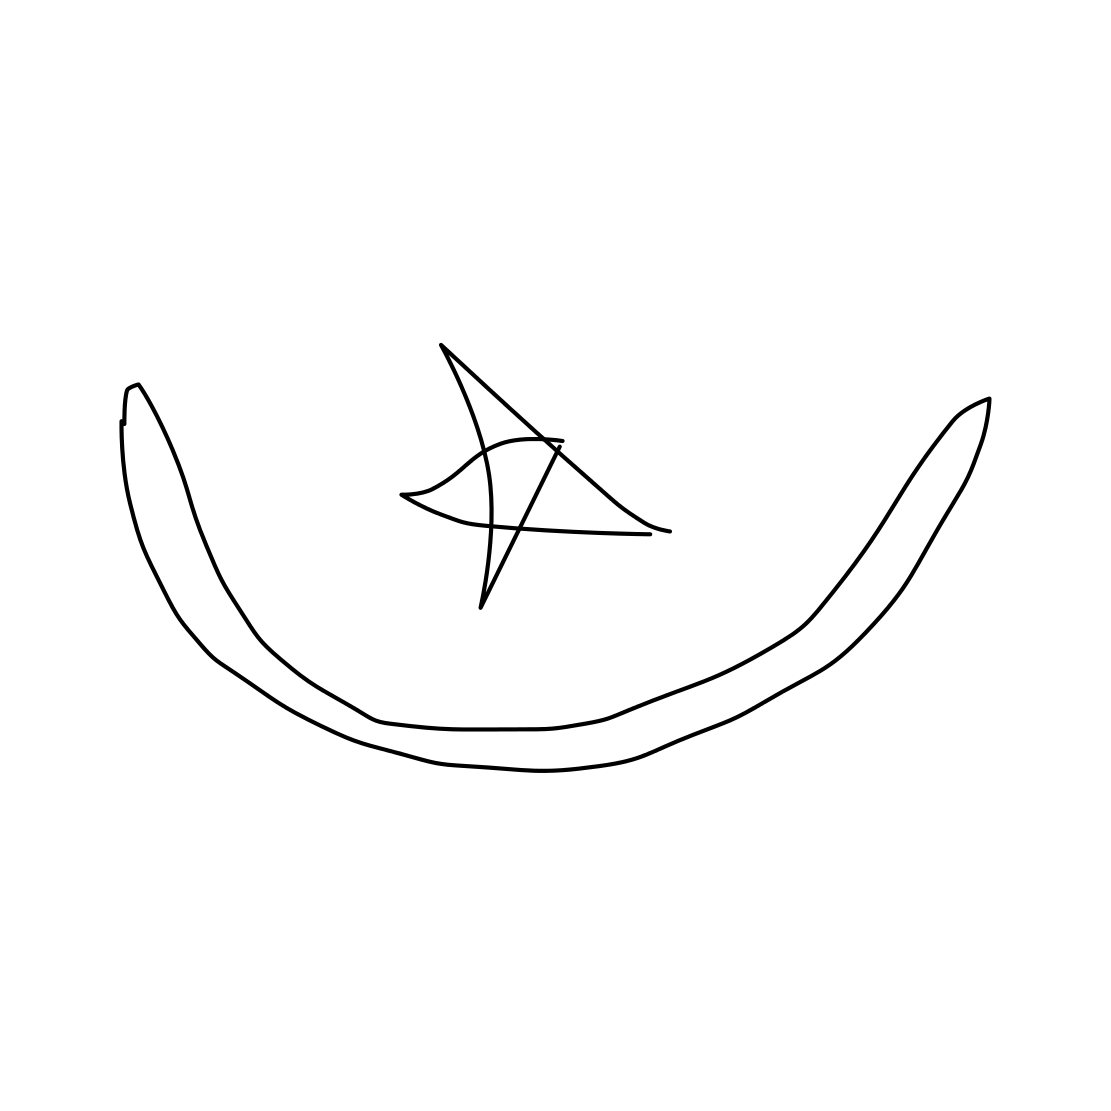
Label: moon